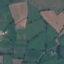
Label: Pasture